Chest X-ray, PA view. Patient: 27 years old, sex M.
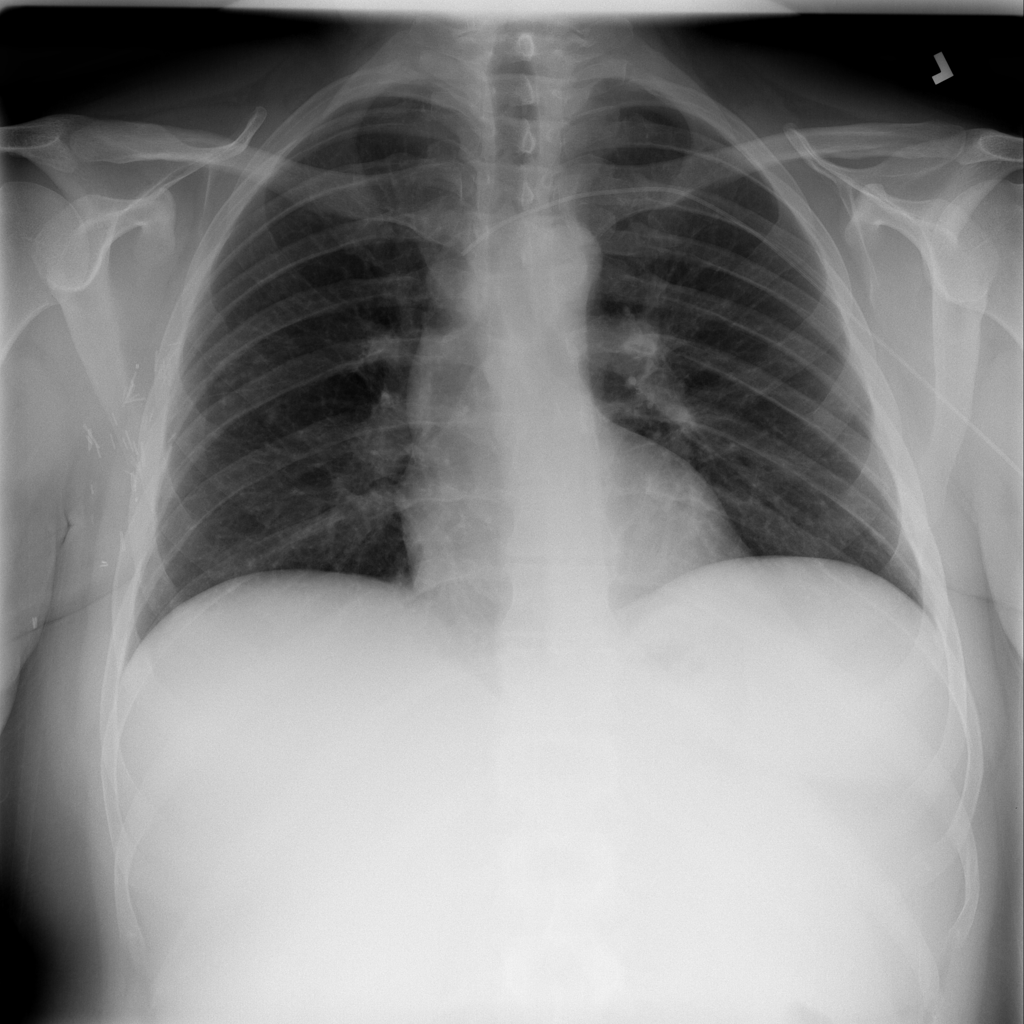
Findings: No Finding